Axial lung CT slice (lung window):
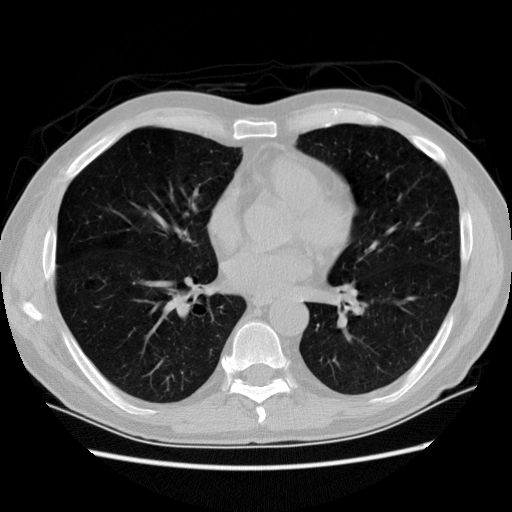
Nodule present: no